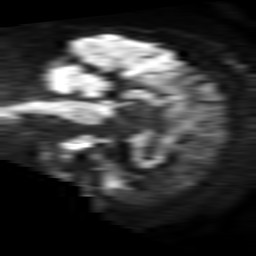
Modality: TRACE
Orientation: sagittal
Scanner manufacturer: philips
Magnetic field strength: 1.5 T
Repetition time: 4.6 s
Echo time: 0.07455 s